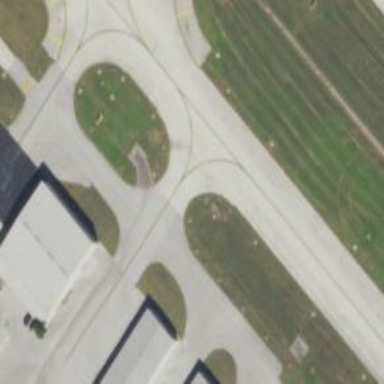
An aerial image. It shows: View of taxiway at the airport.